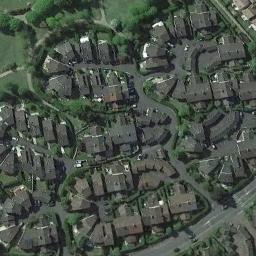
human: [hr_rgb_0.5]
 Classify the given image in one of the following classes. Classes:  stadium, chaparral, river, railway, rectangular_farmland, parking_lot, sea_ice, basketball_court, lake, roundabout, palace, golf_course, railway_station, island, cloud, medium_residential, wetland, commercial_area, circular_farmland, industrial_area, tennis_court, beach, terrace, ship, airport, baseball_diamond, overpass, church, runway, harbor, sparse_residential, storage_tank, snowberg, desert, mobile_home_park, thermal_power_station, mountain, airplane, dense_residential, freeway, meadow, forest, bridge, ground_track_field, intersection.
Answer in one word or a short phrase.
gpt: dense_residential